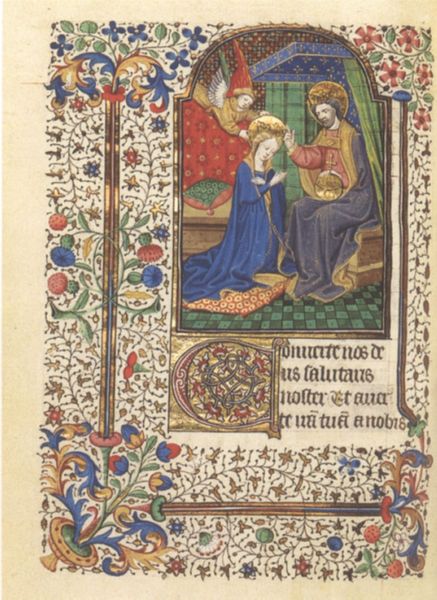
Titel: Pariser Stundenbuch
Institution: Privatsammlung/König
Schlagwörter: blau, gott, mann, grün, sitzen, blumen, frau, schmuck, säulen, blüten, rot, muster, ornament, bibel, geschichte, bild, kirche, gold, mantel, pflanzen, krone, engel, ranken, farbig, schrift, könig, foto, buch, druck, stich, buchstabe, knien, initiale, koloriert, kopie, jesus, mittelalter, segnung, heilig, maria, auszug, handschrift, josef, weltkugel, schirft, buchmalerei, stundenbuch, illuminiert, baldaching, buchkunst, d, c, illuminati